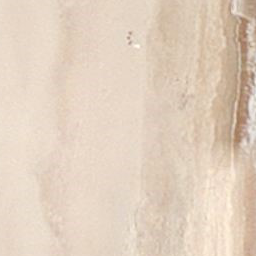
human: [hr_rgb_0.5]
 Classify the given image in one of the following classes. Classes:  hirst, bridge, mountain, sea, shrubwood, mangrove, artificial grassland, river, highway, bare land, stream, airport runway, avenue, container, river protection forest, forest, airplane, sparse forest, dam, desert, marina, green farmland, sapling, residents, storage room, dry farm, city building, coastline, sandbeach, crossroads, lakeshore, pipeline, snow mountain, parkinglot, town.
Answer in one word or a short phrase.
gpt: sandbeach